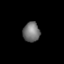
Tissue: prostate
Cell type: T cells
Senescence score: 0.3428
Nuclear area (px): 325
Mean DAPI intensity: 116.428